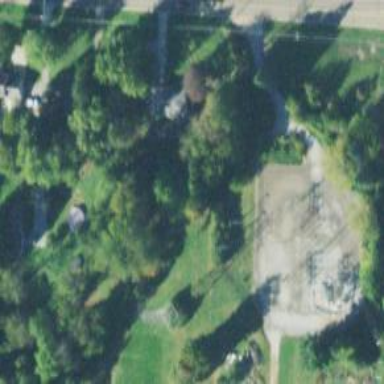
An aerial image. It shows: Power tower.